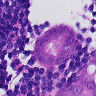
Metastatic tissue present: yes